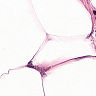
Metastatic tissue present: no